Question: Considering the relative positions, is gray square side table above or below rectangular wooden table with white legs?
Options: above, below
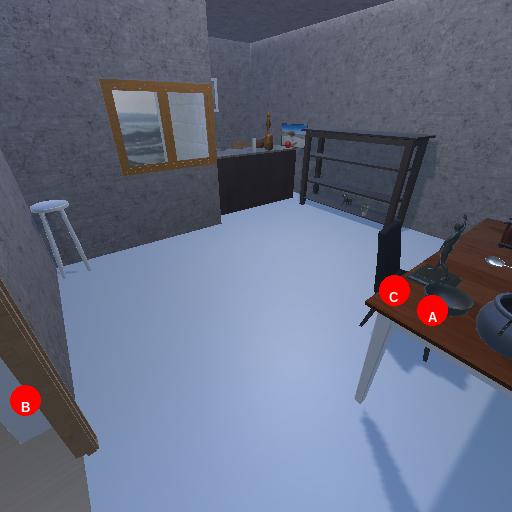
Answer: above